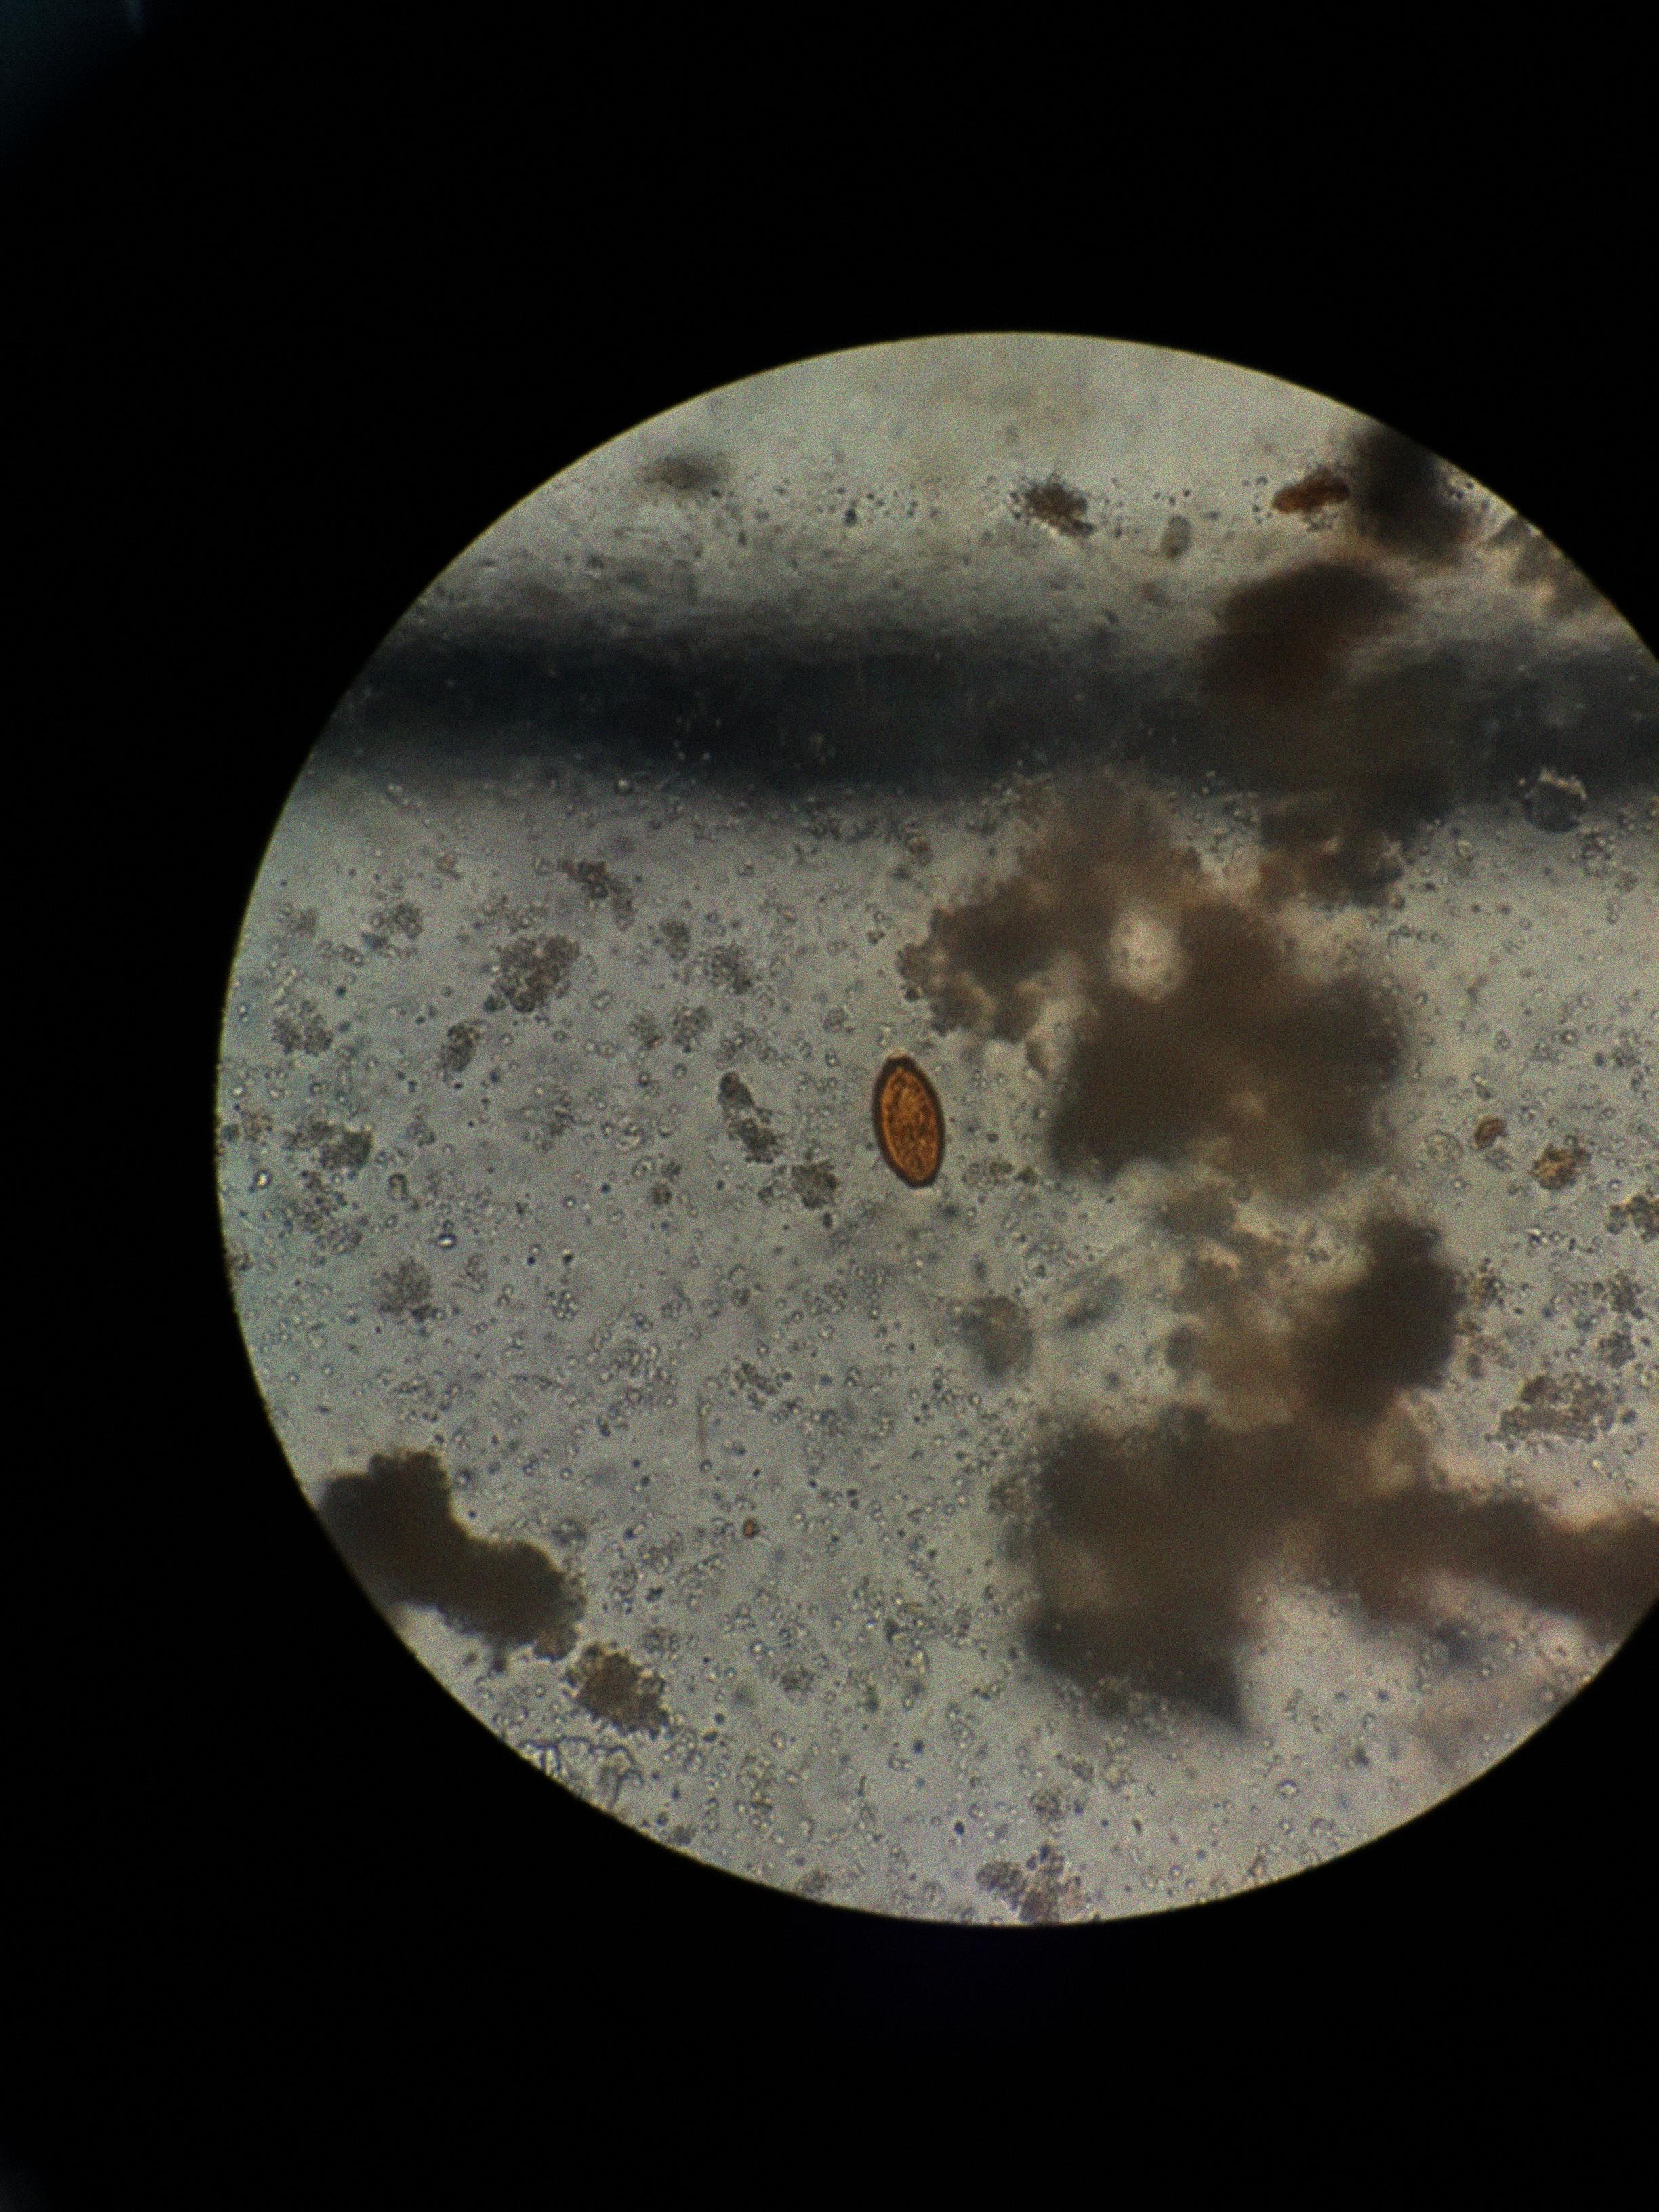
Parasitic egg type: Trichuris trichiura